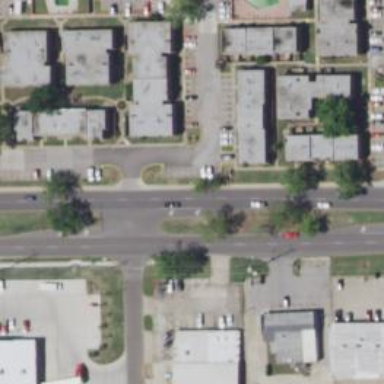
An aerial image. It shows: Living street.